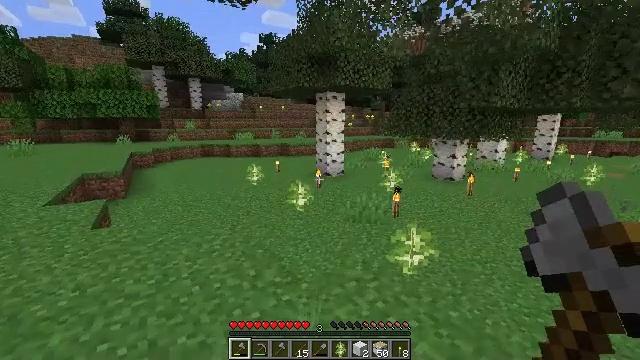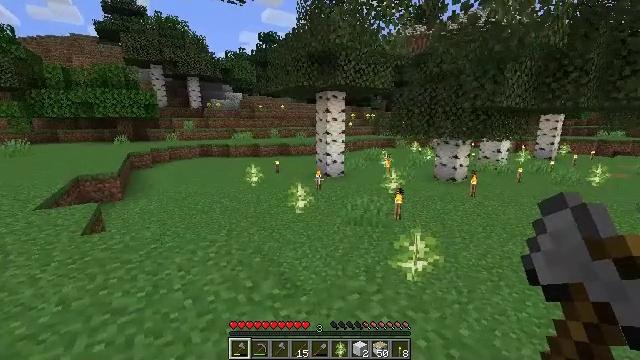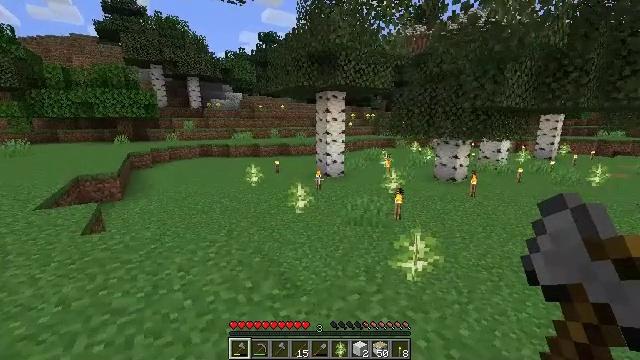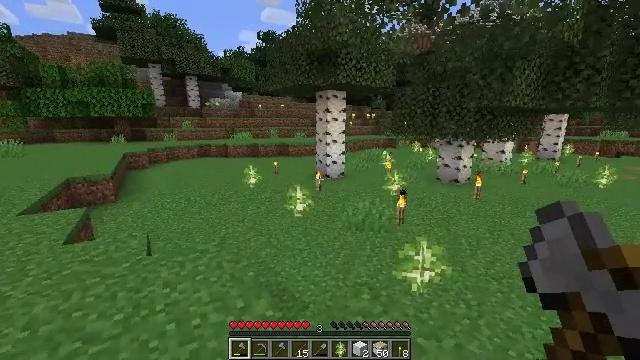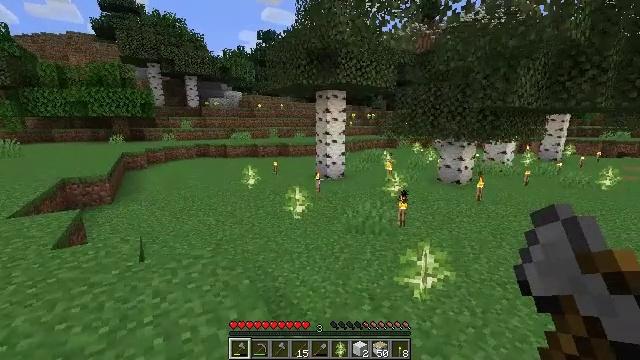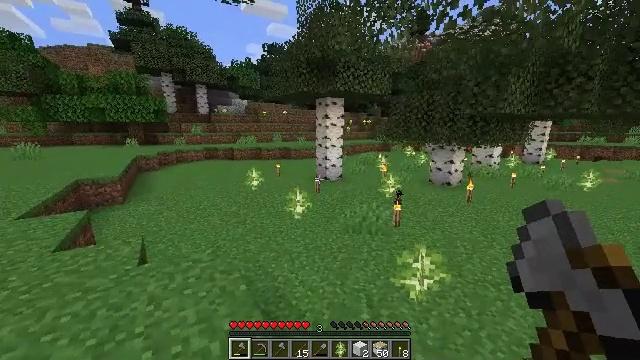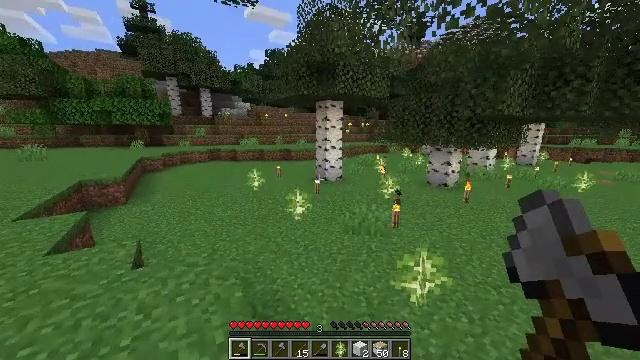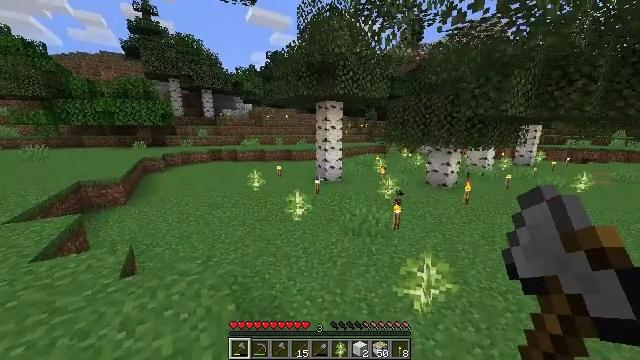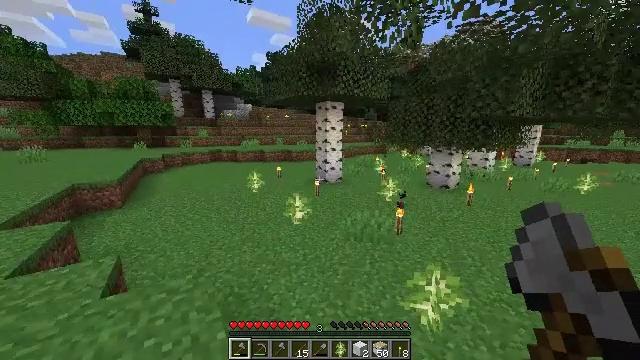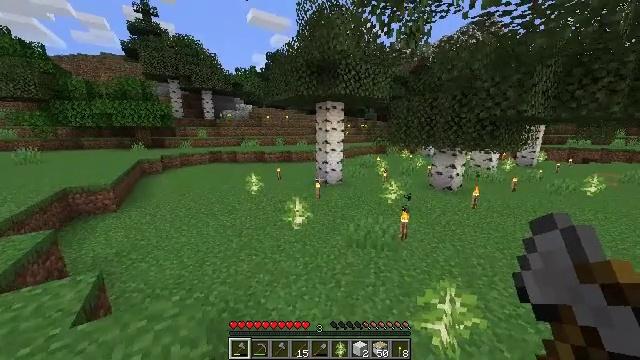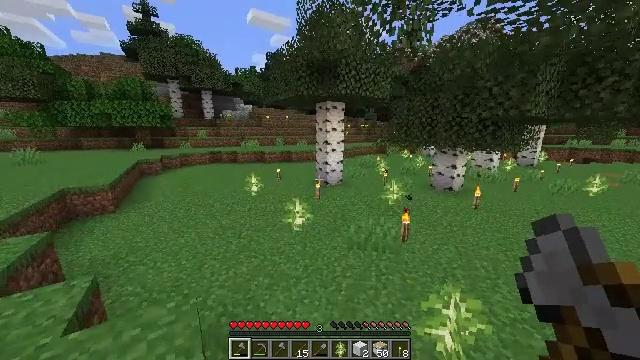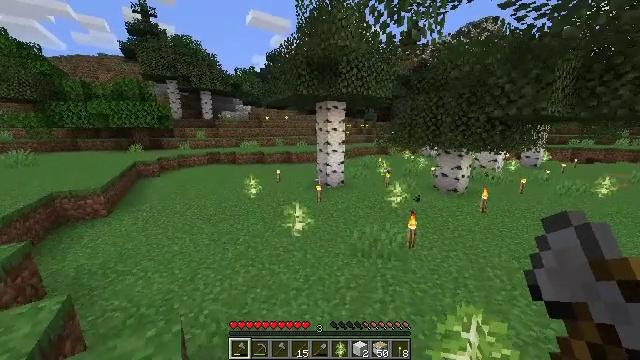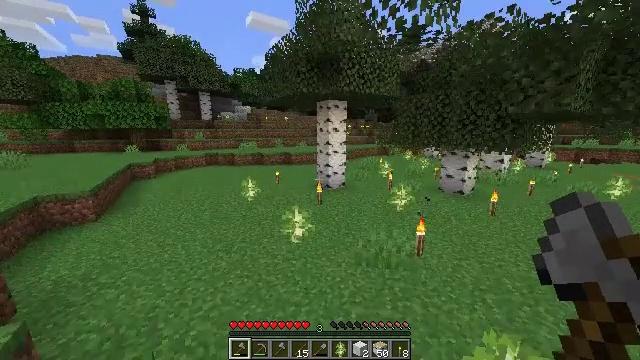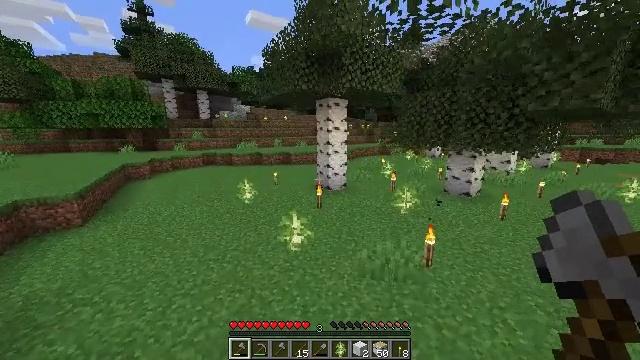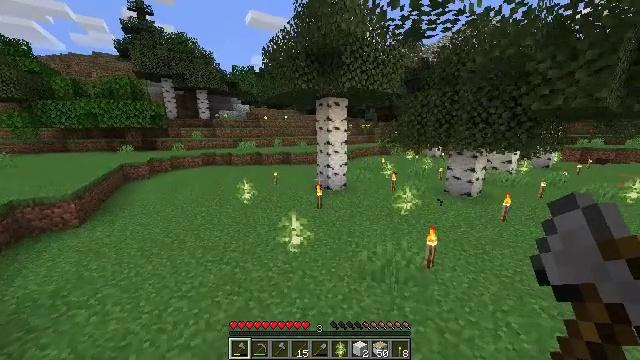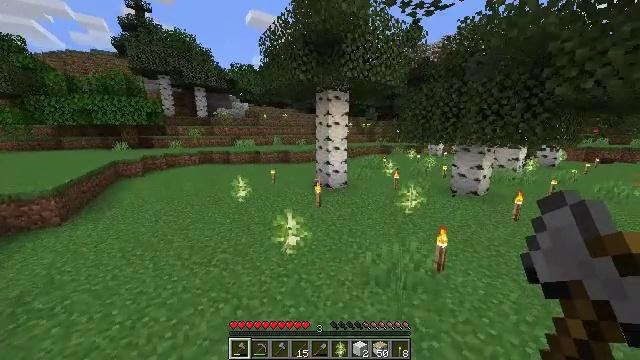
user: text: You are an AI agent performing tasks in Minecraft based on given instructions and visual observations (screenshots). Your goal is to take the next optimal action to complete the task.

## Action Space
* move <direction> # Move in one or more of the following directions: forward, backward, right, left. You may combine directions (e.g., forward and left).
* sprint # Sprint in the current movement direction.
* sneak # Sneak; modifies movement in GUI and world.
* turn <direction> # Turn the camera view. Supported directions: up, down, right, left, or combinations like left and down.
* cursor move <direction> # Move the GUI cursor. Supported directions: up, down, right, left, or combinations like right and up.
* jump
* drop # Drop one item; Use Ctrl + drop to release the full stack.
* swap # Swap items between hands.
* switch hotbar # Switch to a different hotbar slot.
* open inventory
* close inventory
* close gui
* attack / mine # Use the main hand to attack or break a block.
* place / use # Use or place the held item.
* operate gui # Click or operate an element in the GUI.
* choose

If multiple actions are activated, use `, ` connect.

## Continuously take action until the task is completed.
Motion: motion action
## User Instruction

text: Mine birch sapling.
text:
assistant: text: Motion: move forward
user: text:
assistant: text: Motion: move forward
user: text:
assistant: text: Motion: no_op
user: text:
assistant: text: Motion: move forward
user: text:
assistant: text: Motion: move forward
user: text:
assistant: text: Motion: move forward
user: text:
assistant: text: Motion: move forward
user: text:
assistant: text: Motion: move forward
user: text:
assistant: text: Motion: move forward
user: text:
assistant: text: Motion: move forward
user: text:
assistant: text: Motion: move forward
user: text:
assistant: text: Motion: move forward
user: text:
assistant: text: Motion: move forward
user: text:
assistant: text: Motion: move forward
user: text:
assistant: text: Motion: move forward
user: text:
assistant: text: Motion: move forward
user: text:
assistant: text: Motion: move forward
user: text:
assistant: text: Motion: move forward
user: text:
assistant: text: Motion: move forward
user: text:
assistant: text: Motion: move forward
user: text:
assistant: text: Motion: move forward
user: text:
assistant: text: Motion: move forward
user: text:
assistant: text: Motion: move forward
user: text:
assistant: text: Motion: move forward
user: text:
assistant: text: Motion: no_op
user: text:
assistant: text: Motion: turn left and down
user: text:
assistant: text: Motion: turn left and down
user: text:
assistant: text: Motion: turn left and down
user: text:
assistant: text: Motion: no_op
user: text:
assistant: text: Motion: turn left and down